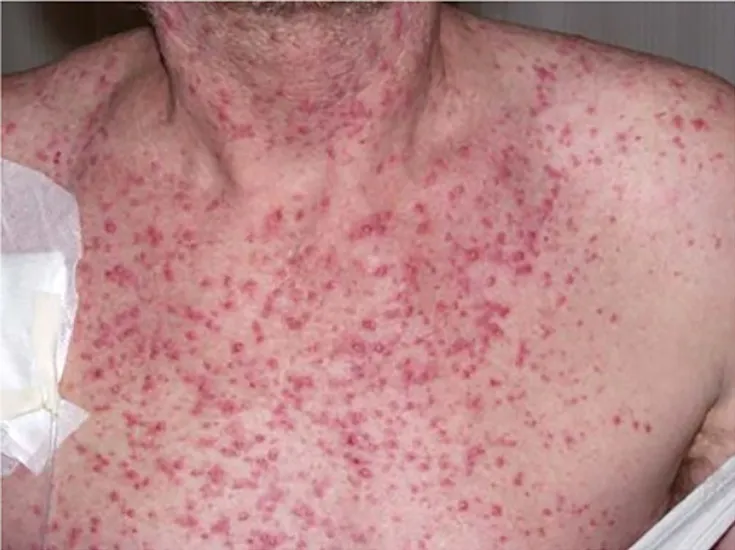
Pronounced skin toxicity due to cetuximab therapy.
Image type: medical_photograph (skin_photograph)